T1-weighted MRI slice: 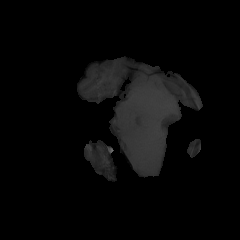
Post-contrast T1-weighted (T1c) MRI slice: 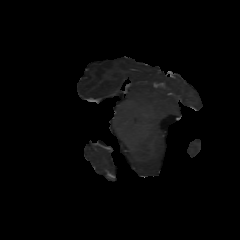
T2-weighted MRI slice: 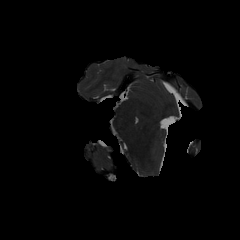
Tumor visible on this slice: no